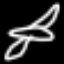
Label: airplane